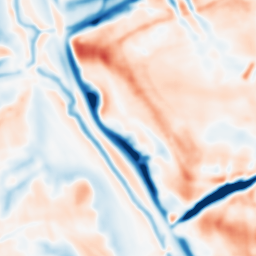
Category: multiscale
Decomposition family: dog
Decomposition parameters: sigma_low: 2
sigma_high: 10
Upsampling method: sinc_hamming
Upsampling parameters: scale: 4
kernel_size: 8
Upsampling scale: 4